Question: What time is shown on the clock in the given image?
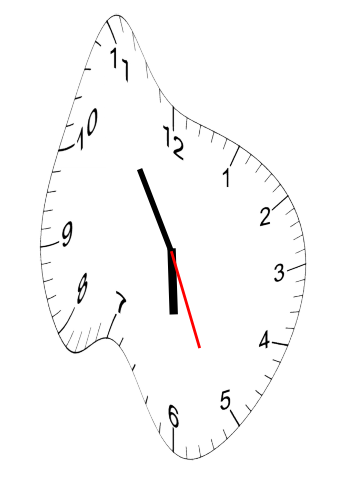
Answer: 05:54:26